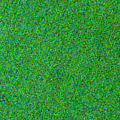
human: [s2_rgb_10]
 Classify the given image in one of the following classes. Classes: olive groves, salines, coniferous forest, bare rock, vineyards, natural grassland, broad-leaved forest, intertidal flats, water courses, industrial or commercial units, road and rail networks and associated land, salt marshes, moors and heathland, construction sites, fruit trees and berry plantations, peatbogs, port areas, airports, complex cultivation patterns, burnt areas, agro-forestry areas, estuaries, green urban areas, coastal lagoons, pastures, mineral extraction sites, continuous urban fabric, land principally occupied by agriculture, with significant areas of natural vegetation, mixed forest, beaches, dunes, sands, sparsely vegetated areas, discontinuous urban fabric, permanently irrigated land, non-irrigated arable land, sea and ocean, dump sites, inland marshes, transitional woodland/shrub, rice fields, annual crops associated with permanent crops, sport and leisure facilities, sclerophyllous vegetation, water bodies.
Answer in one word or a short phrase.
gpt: sea and ocean